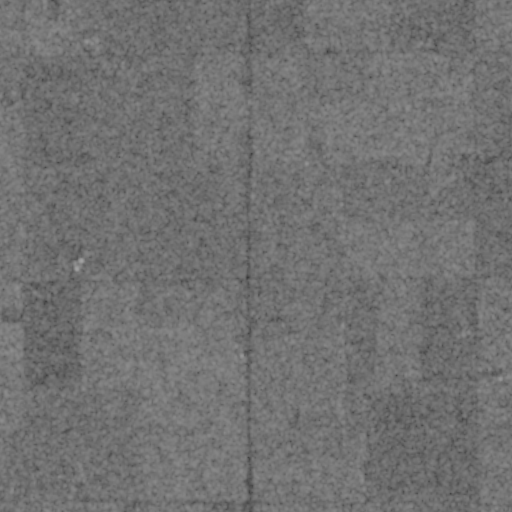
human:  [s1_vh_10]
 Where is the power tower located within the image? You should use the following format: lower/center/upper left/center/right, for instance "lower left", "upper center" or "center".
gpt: The power tower is located in the left of the image.
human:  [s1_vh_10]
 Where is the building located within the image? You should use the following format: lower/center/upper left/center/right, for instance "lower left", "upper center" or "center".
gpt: The building is located in the center left of the image.
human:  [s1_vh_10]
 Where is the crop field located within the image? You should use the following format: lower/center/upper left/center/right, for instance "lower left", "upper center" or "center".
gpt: There is no crop field in the image.

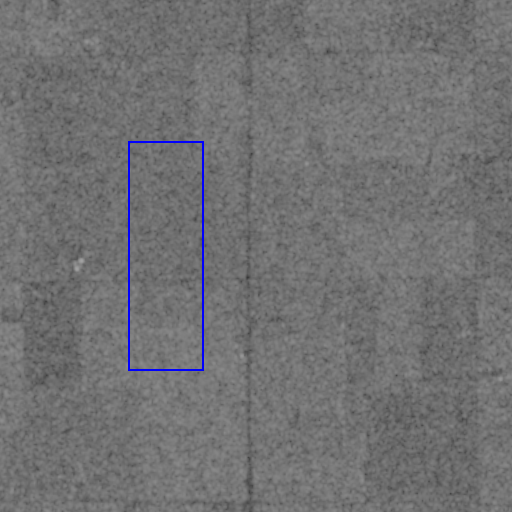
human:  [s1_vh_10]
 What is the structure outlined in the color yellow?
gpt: There is no yellow outline.
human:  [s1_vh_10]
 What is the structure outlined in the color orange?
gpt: There is no structure outlined in orange.